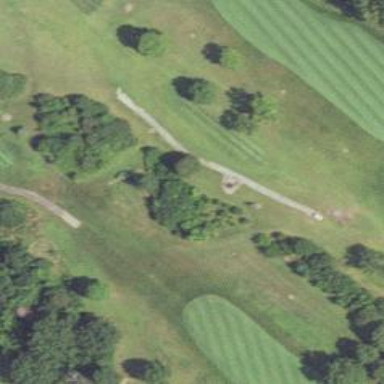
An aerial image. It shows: Service road designated as golf cart path.